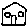
Label: house